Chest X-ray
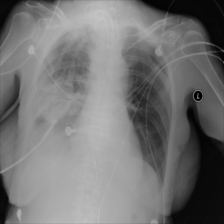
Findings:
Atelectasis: negative
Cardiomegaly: negative
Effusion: negative
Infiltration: negative
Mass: negative
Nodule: negative
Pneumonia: negative
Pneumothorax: negative
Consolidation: negative
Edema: negative
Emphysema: negative
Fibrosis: negative
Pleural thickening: negative
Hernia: negative